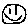
Label: smiley face